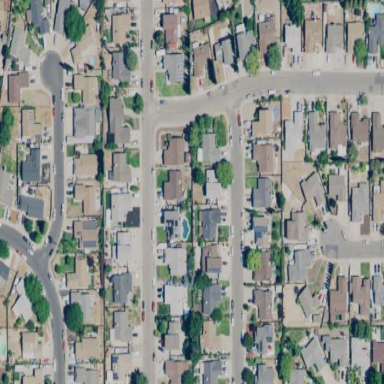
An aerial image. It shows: Residential area consisting of single-family homes.